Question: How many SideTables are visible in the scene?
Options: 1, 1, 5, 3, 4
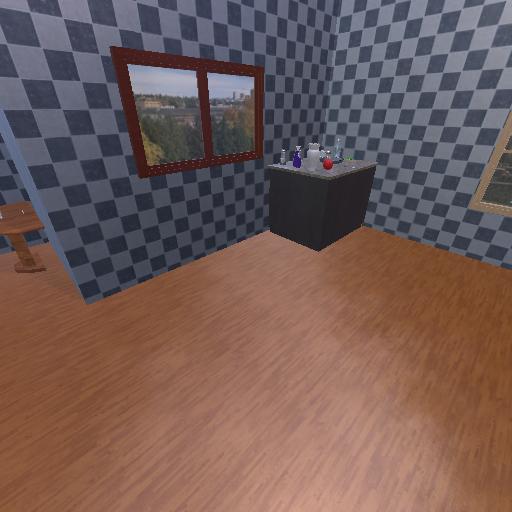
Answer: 1